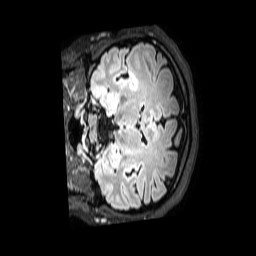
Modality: FLAIR
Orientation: coronal
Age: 53
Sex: female
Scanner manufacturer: philips
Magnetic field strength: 3 T
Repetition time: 4.8 s
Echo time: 0.2795 s